Field crop: maize
Growth stage: 1
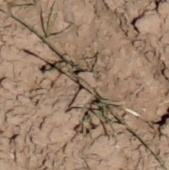
Species: lolium